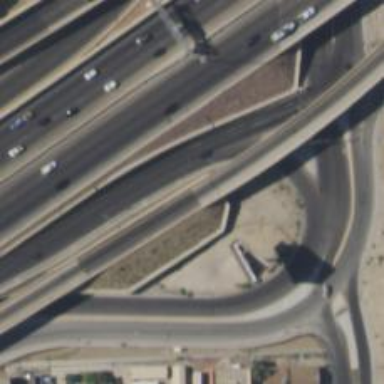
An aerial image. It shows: Motorway link.